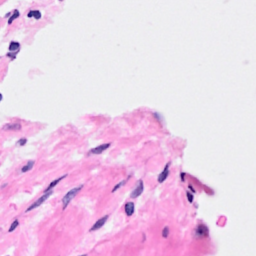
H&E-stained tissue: Breast